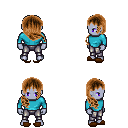
a pixel art fantasy rpg character, male body template, dark elf, purple skin, teal long-sleeve shirt, metal pants, brown right-swept hairstyle, brown slippers, four views (front, back, left, right), 2x2 character sprite sheet, small pixel art, hard edges, no anti-aliasing